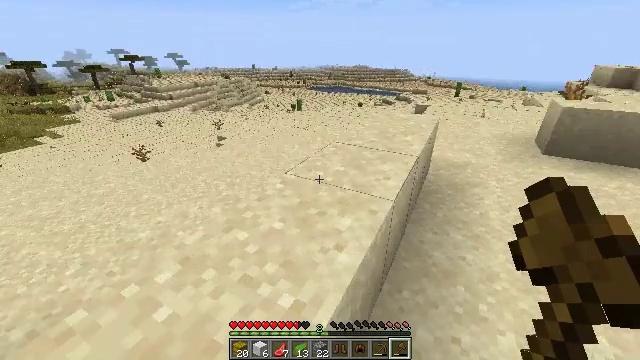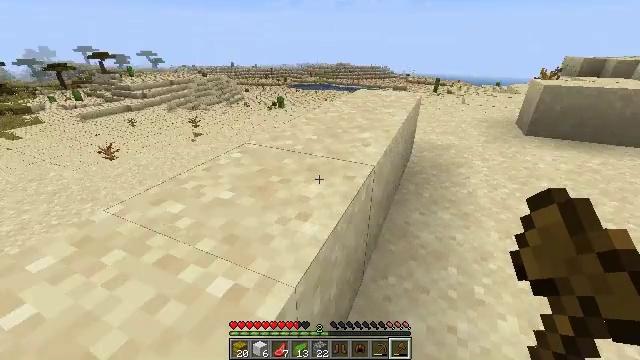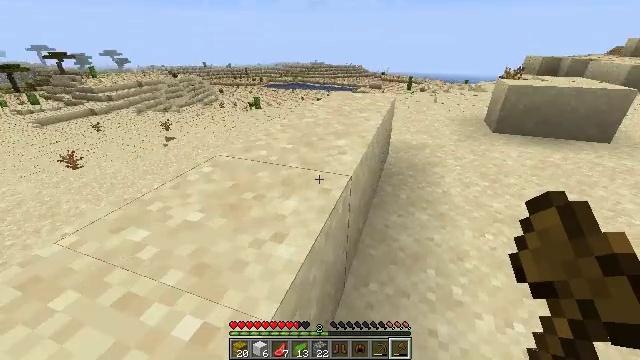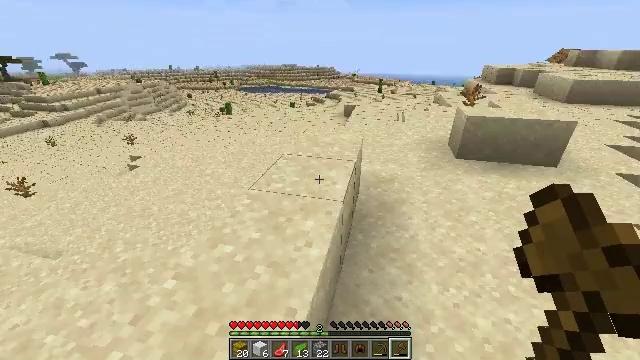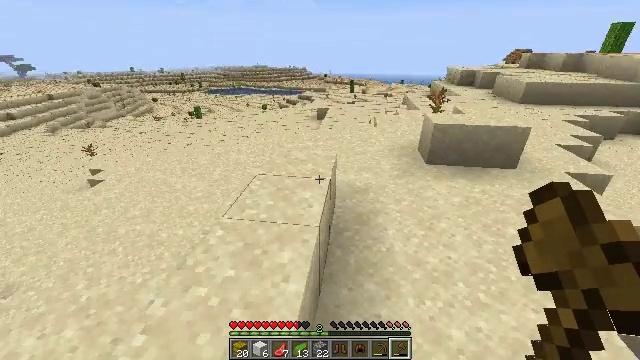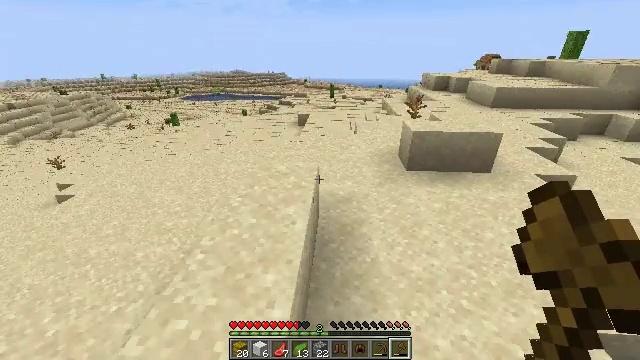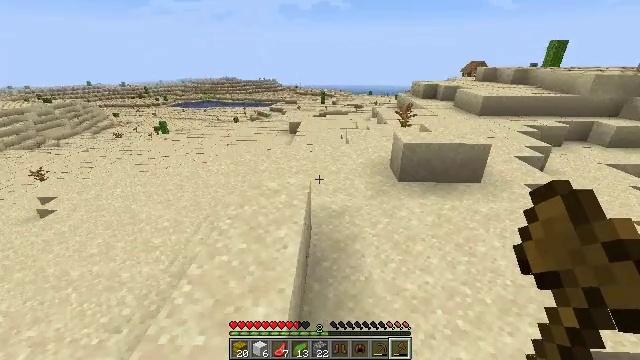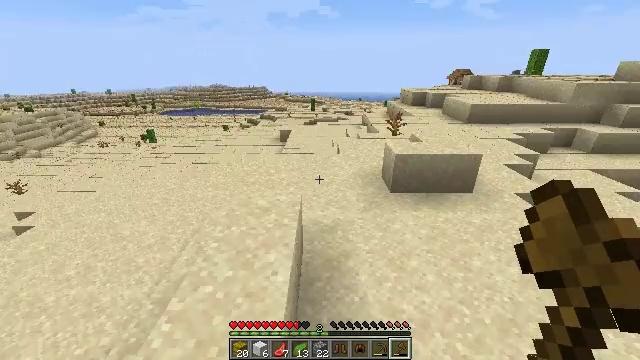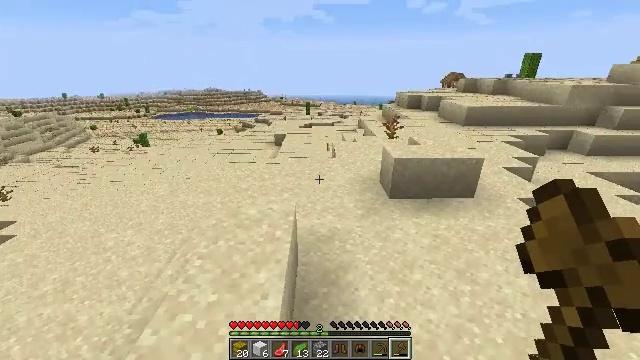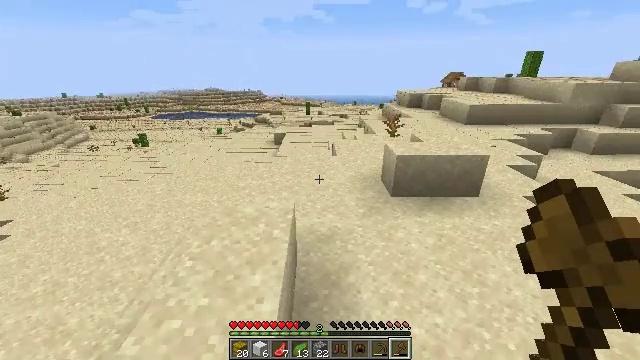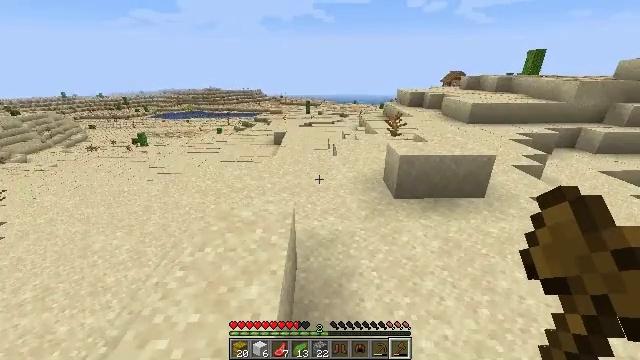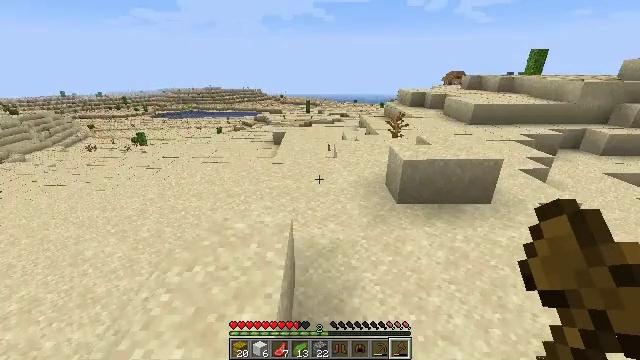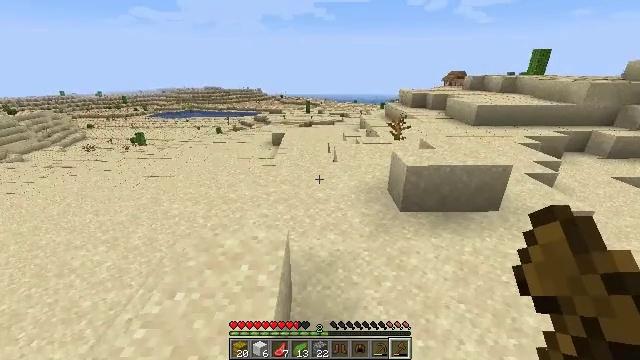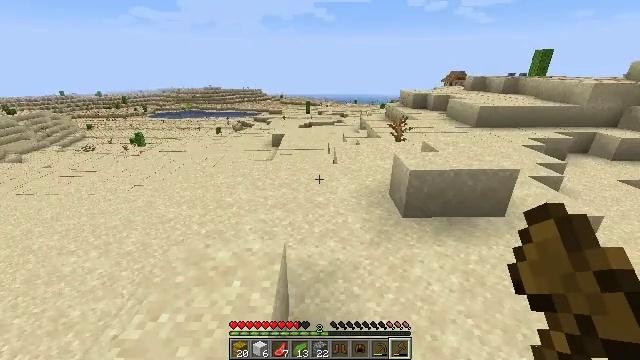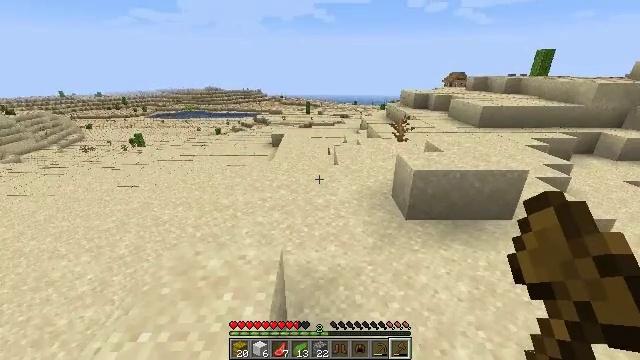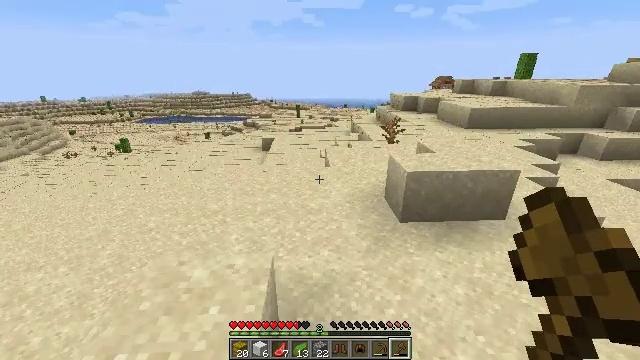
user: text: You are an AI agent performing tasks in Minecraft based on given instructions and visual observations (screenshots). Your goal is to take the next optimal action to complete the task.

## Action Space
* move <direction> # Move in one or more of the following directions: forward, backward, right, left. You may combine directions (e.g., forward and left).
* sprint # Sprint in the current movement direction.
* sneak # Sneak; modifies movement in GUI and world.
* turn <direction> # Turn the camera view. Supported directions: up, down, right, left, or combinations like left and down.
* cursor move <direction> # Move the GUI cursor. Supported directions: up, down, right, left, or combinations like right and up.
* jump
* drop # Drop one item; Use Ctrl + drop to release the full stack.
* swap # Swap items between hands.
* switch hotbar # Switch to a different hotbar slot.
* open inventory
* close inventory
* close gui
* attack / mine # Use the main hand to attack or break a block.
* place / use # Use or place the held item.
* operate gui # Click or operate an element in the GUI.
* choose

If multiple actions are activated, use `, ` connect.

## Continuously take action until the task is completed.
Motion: motion action
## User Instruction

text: Gather the oxeye daisy for crafting.
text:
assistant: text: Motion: move forward, sprint, turn right, jump
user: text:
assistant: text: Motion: move forward, sprint, turn right, jump
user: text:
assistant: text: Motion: move forward, turn right, jump
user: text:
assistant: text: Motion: move forward, turn right, jump
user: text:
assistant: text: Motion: move forward, turn right, jump
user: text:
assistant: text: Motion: move forward, turn right and up, jump
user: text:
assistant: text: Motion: move forward, turn right and up
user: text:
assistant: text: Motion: move forward, turn right
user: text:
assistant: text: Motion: move forward
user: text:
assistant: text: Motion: move forward
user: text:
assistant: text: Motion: move forward
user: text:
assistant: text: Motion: move forward, sprint
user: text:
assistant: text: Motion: move forward, sprint
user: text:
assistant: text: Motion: move forward, sprint
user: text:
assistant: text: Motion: move forward, sprint, turn right
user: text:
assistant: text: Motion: move forward, turn right
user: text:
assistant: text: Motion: move forward, turn right and up
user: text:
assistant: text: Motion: move forward, turn right and up
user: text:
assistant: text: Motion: move forward, sprint, turn right
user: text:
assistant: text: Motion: move forward, sprint, turn right
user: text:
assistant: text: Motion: move forward, sprint
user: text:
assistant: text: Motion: move forward, sprint
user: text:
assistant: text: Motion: move forward
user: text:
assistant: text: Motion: move forward, turn right
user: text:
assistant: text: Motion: move forward, sprint, turn right
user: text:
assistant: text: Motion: move forward, sprint, turn right and up
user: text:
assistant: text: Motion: move forward, sprint, turn right
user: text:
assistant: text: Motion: move forward, sprint, turn right
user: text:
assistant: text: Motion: move forward, turn right
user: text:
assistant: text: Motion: move forward, turn right